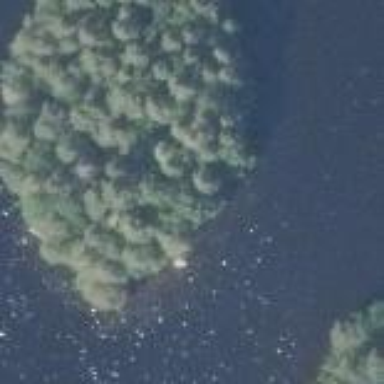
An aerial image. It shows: Islet.